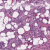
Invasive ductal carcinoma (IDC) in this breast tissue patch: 1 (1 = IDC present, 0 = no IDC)